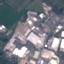
Land use / land cover class: Industrial